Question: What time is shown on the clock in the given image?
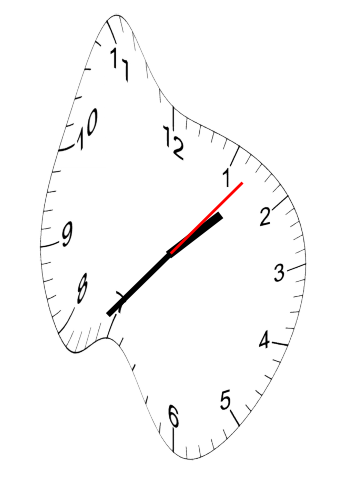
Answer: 01:37:07